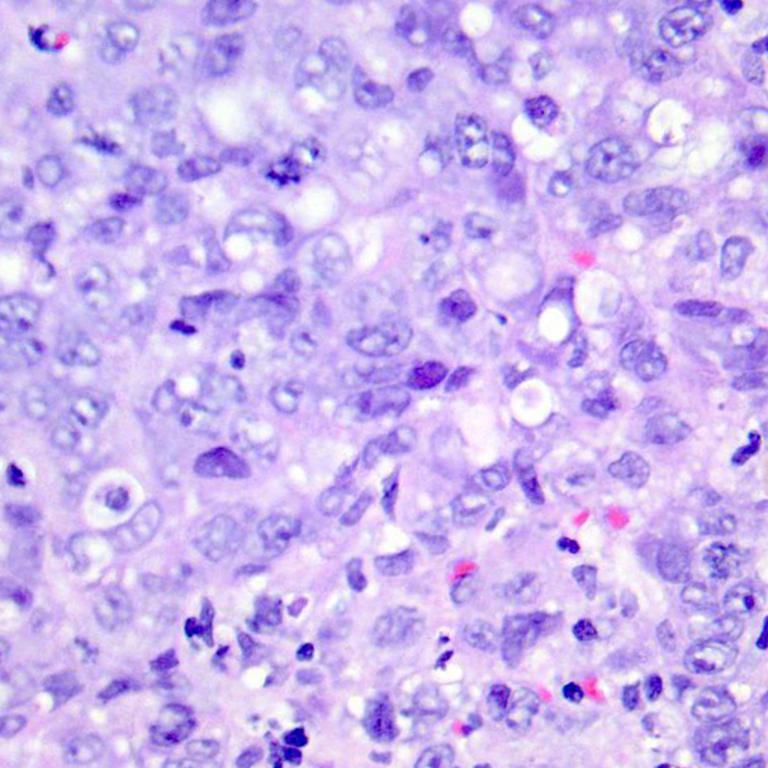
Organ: colon
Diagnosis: adenocarcinomas